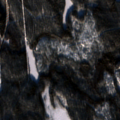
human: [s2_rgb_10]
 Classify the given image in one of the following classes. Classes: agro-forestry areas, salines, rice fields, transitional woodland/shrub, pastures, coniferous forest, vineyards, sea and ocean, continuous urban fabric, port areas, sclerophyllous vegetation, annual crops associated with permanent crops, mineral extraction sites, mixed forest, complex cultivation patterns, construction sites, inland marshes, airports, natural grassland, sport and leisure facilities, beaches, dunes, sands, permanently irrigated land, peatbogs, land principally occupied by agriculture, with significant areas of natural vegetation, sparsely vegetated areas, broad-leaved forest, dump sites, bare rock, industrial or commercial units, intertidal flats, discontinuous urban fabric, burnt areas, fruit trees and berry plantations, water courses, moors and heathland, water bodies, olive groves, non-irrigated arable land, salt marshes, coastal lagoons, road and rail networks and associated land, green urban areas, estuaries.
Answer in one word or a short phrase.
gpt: coniferous forest, transitional woodland/shrub, peatbogs